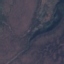
Land use / land cover: HerbaceousVegetation